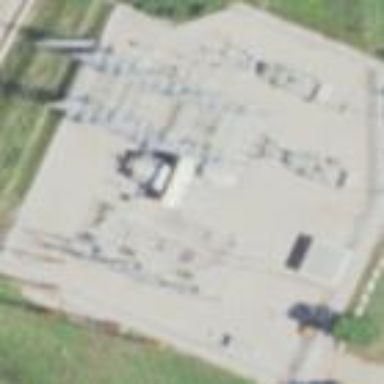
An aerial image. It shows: Industrial area with distribution level power substation. The substation is enclosed by fence.